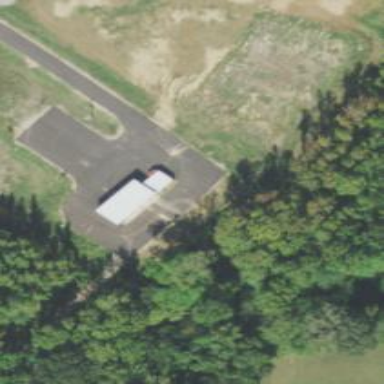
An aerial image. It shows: Driveway leading to service road.